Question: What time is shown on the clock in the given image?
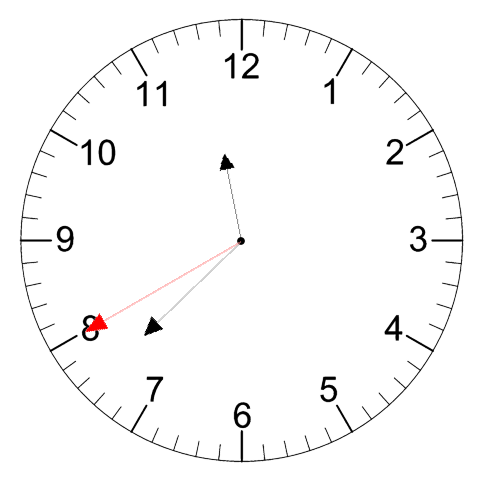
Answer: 11:37:40